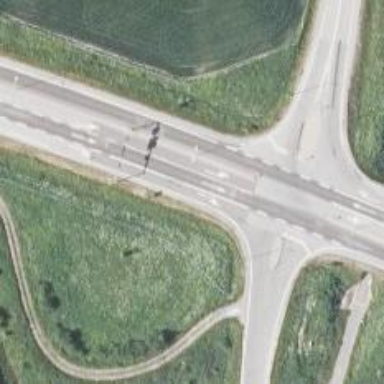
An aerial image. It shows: Trunk motorroad.